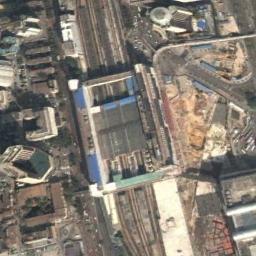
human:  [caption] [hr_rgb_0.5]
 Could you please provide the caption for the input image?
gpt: The railway station is next to some buildings .

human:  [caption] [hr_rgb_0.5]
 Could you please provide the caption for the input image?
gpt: Many buildings are beside the railway station .

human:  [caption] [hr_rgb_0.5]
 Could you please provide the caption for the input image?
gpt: The railway station has some railways and a big building and some other buildings are next to the railway station .

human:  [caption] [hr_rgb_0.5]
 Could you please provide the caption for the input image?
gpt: There are some buildings around the railway station .

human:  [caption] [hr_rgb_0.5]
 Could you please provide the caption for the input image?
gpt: A well-equipped railway station in a crowded city .